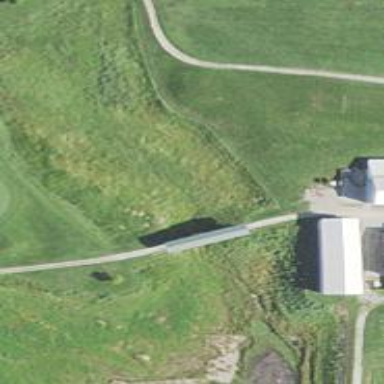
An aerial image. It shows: Path designated for golf carts.